Question: I'm trying to retrieve friends' name of a user using Spring Social Facebook.
List friends = facebook.friendOperations().getFriendProfiles();
This statement is giving me a 400 Bad Request error.
'''
@Controller
@RequestMapping("/")
public class HelloController {
private Facebook facebook;
@Inject
public HelloController(Facebook facebook) {
this.facebook = facebook;
}
@RequestMapping(method=RequestMethod.GET)
public String helloFacebook(Model model) {
if (!facebook.isAuthorized()) {
return "redirect:/connect/facebook";
}
model.addAttribute(facebook.userOperations().getUserProfile());
System.out.println(facebook.userOperations().getUserProfile().getName());
System.out.println(facebook.userOperations().getUserProfile().getEmail());
//PagedList<FacebookProfile> fbFrnds = facebook.friendOperations().getFriendProfiles();
List<String> friendIds = facebook.friendOperations().getFriendIds();
System.out.println("Id size : "+friendIds.size());
List<FacebookProfile> friends = facebook.friendOperations().getFriendProfiles();
System.out.println("Size : "+friends.size());
for (FacebookProfile id : friends) {
System.out.println(id.getName());
}
return "hello";
}
}
'''
Error is shown below.
'''
2014-10-20 16:39:34.787 WARN 4648 --- [nio-8080-exec-6] o.s.web.client.RestTemplate : GET request for "https://graph.facebook.com/v1.0/me/friends?fields=id%2Cusername%2Cname%2Cfirst_name%2Clast_name%2Cgender%2Clocale%2Ceducation%2Cwork%2Cemail%2Cthird_party_id%2Clink%2Ctimezone%2Cupdated_time%2Cverified%2Cabout%2Cbio%2Cbirthday%2Clocation%2Chometown%2Cinterested_in%2Creligion%2Cpolitical%2Cquotes%2Crelationship_status%2Csignificant_other%2Cwebsite" resulted in 400 (Bad Request); invoking error handler
{"error":{"message":"(#100) Unknown fields: username.","type":"OAuthException","code":100}}
2014-10-20 16:39:34.814 ERROR 4648 --- [nio-8080-exec-6] o.a.c.c.C.[.[.[/].[dispatcherServlet] : Servlet.service() for servlet [dispatcherServlet] in context with path [] threw exception [Request processing failed; nested exception is org.springframework.social.UncategorizedApiException: (#100) Unknown fields: username.] with root cause
org.springframework.web.client.HttpClientErrorException: 400 Bad Request
at org.springframework.web.client.DefaultResponseErrorHandler.handleError(DefaultResponseErrorHandler.java:91)
at org.springframework.social.facebook.api.impl.FacebookErrorHandler.handleUncategorizedError(FacebookErrorHandler.java:155)
at org.springframework.social.facebook.api.impl.FacebookErrorHandler.handleError(FacebookErrorHandler.java:68)
at org.springframework.web.client.RestTemplate.handleResponseError(RestTemplate.java:598)
at org.springframework.web.client.RestTemplate.doExecute(RestTemplate.java:556)
at org.springframework.web.client.RestTemplate.execute(RestTemplate.java:527)
at org.springframework.web.client.RestTemplate.getForObject(RestTemplate.java:259)
at org.springframework.social.facebook.api.impl.FacebookTemplate.fetchConnections(FacebookTemplate.java:222)
at org.springframework.social.facebook.api.impl.FriendTemplate.getFriendProfiles(FriendTemplate.java:135)
at org.springframework.social.facebook.api.impl.FriendTemplate.getFriendProfiles(FriendTemplate.java:102)
at hello.HelloController.helloFacebook(HelloController.java:39)
at sun.reflect.NativeMethodAccessorImpl.invoke0(Native Method)
at sun.reflect.NativeMethodAccessorImpl.invoke(NativeMethodAccessorImpl.java:57)
at sun.reflect.DelegatingMethodAccessorImpl.invoke(DelegatingMethodAccessorImpl.java:43)
at java.lang.reflect.Method.invoke(Method.java:606)
at org.springframework.web.method.support.InvocableHandlerMethod.invoke(InvocableHandlerMethod.java:215)
at org.springframework.web.method.support.InvocableHandlerMethod.invokeForRequest(InvocableHandlerMethod.java:132)
at org.springframework.web.servlet.mvc.method.annotation.ServletInvocableHandlerMethod.invokeAndHandle(ServletInvocableHandlerMethod.java:104)
at org.springframework.web.servlet.mvc.method.annotation.RequestMappingHandlerAdapter.invokeHandleMethod(RequestMappingHandlerAdapter.java:749)
at org.springframework.web.servlet.mvc.method.annotation.RequestMappingHandlerAdapter.handleInternal(RequestMappingHandlerAdapter.java:689)
at org.springframework.web.servlet.mvc.method.AbstractHandlerMethodAdapter.handle(AbstractHandlerMethodAdapter.java:83)
at org.springframework.web.servlet.DispatcherServlet.doDispatch(DispatcherServlet.java:938)
at org.springframework.web.servlet.DispatcherServlet.doService(DispatcherServlet.java:870)
at org.springframework.web.servlet.FrameworkServlet.processRequest(FrameworkServlet.java:961)
at org.springframework.web.servlet.FrameworkServlet.doGet(FrameworkServlet.java:852)
at javax.servlet.http.HttpServlet.service(HttpServlet.java:620)
at org.springframework.web.servlet.FrameworkServlet.service(FrameworkServlet.java:837)
at javax.servlet.http.HttpServlet.service(HttpServlet.java:727)
at org.apache.catalina.core.ApplicationFilterChain.internalDoFilter(ApplicationFilterChain.java:303)
at org.apache.catalina.core.ApplicationFilterChain.doFilter(ApplicationFilterChain.java:208)
at org.springframework.web.filter.HiddenHttpMethodFilter.doFilterInternal(HiddenHttpMethodFilter.java:77)
at org.springframework.web.filter.OncePerRequestFilter.doFilter(OncePerRequestFilter.java:107)
at org.apache.catalina.core.ApplicationFilterChain.internalDoFilter(ApplicationFilterChain.java:241)
at org.apache.catalina.core.ApplicationFilterChain.doFilter(ApplicationFilterChain.java:208)
at org.apache.catalina.core.StandardWrapperValve.invoke(StandardWrapperValve.java:220)
at org.apache.catalina.core.StandardContextValve.invoke(StandardContextValve.java:122)
at org.apache.catalina.authenticator.AuthenticatorBase.invoke(AuthenticatorBase.java:501)
at org.apache.catalina.core.StandardHostValve.invoke(StandardHostValve.java:171)
at org.apache.catalina.valves.ErrorReportValve.invoke(ErrorReportValve.java:103)
at org.apache.catalina.core.StandardEngineValve.invoke(StandardEngineValve.java:116)
at org.apache.catalina.connector.CoyoteAdapter.service(CoyoteAdapter.java:408)
at org.apache.coyote.http11.AbstractHttp11Processor.process(AbstractHttp11Processor.java:1070)
at org.apache.coyote.AbstractProtocol$AbstractConnectionHandler.process(AbstractProtocol.java:611)
at org.apache.tomcat.util.net.NioEndpoint$SocketProcessor.doRun(NioEndpoint.java:1736)
at org.apache.tomcat.util.net.NioEndpoint$SocketProcessor.run(NioEndpoint.java:1695)
at java.util.concurrent.ThreadPoolExecutor.runWorker(ThreadPoolExecutor.java:1145)
at java.util.concurrent.ThreadPoolExecutor$Worker.run(ThreadPoolExecutor.java:615)
at org.apache.tomcat.util.threads.TaskThread$WrappingRunnable.run(TaskThread.java:61)
at java.lang.Thread.run(Thread.java:745)
'''
I've given following permission in 'Configure app center permissions'.

Any idea why this is happening?
Thanks in advance.
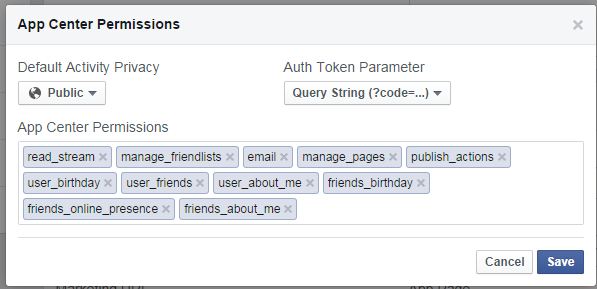
Answer: Unfortunately, Facebook has removed the "username" property in v2.0 of their Graph API. Consequently, Spring Social Facebook will fail trying to fetch that property. (If that frustrates you, then imagine my frustration when I found out that they were removing it only days after cutting a Spring Social Facebook release.)
If you change your Spring Social Facebook dependency to 2.0.0.M1 (and make sure you have Spring's milestone repository, <URL>.
But also be aware that Facebook's Graph API now limits applications on which friends they can fetch. Specifically, the Graph API will only return a list of a user's friends those friends are also users of your application. I'm not sure if that will address your needs or not, but it's all due to changes on Facebook's end...there's not much I can do about it in Spring Social.